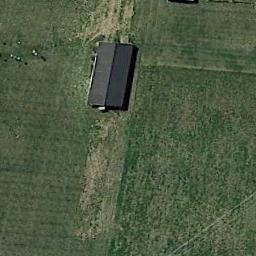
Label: sparse_residential